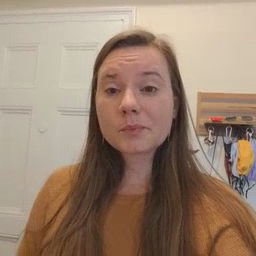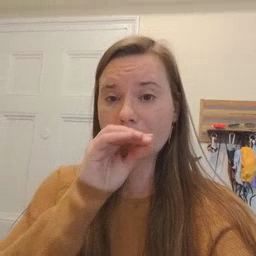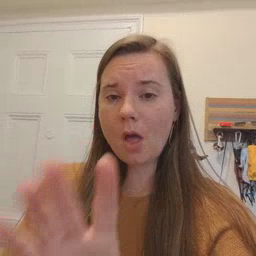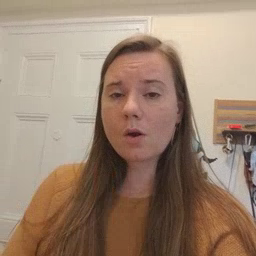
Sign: blow